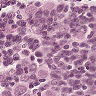
Metastatic tissue present: yes